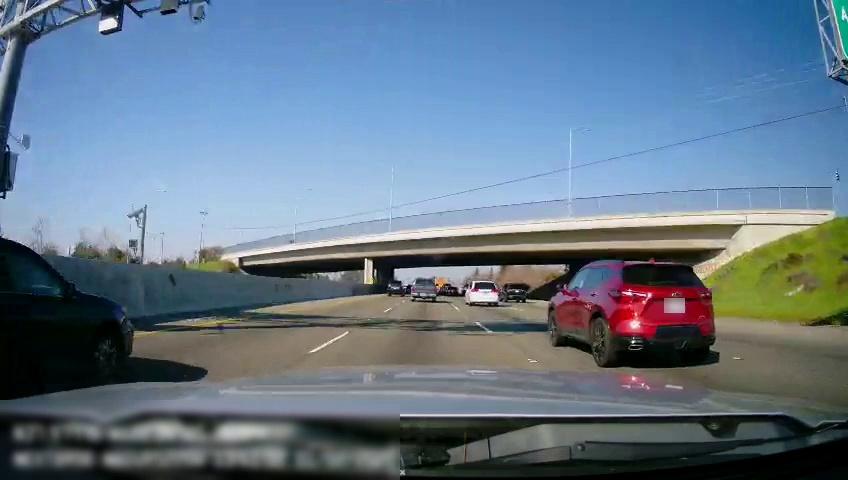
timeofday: Day
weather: Sunny
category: Drivable Space
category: Vehicles | SUV
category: Vehicles | Truck
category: Vehicles | SUV
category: Vehicles | Car
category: Vehicles | SUV
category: Vehicles | SUV
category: Vehicles | Car
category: Lanes | Alternate Lane
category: Lanes | Current Lane
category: Lanes | Alternate Lane
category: Lanes | Alternate Lane
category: Traffic | Signs